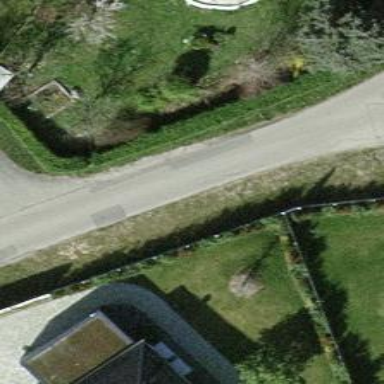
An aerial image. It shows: Residential road.